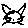
Label: cat